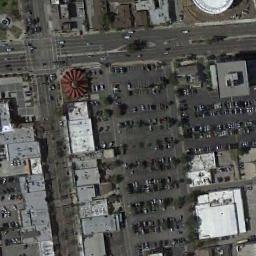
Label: intersection